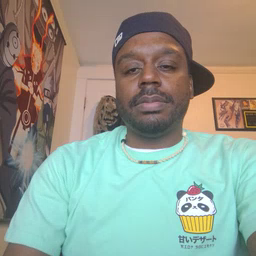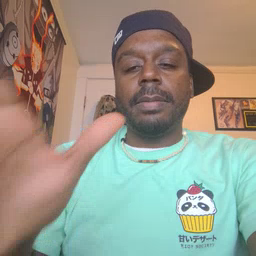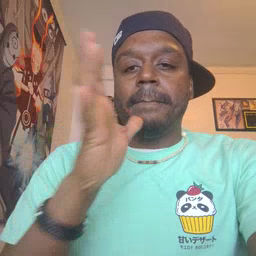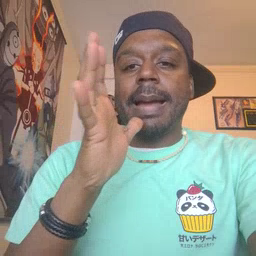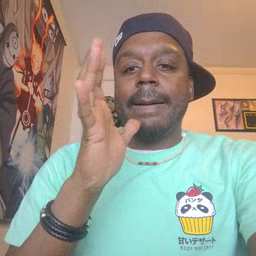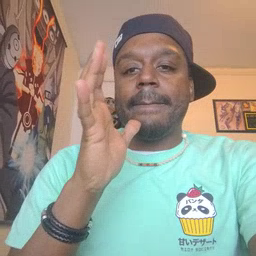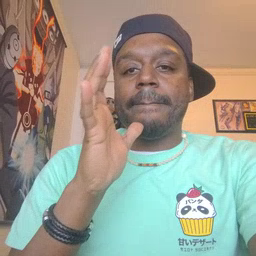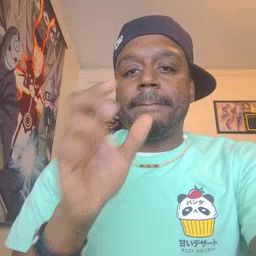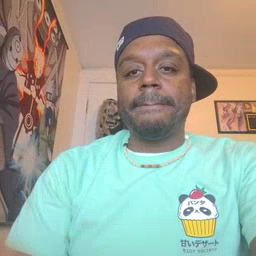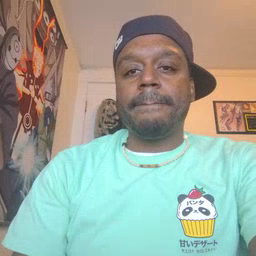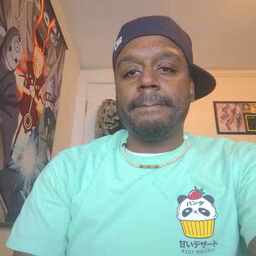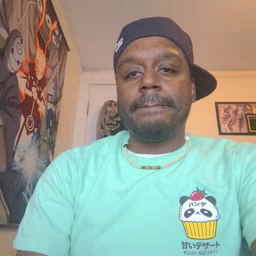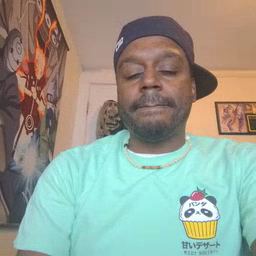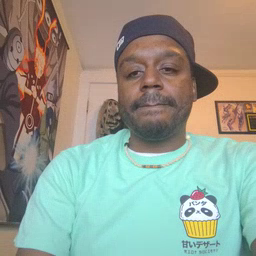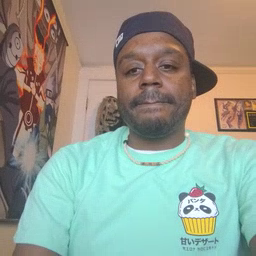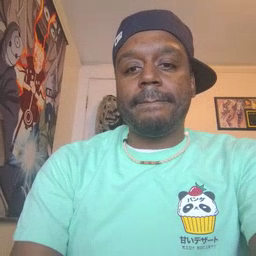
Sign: mom